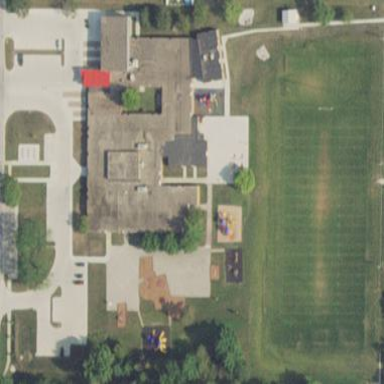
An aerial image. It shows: School.